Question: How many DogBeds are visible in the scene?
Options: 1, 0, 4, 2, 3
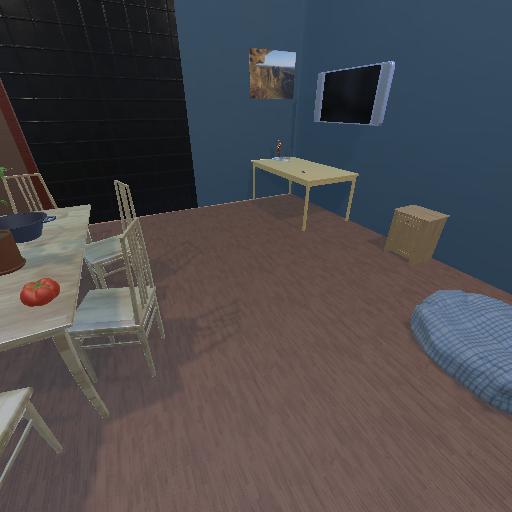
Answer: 1